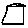
Label: square